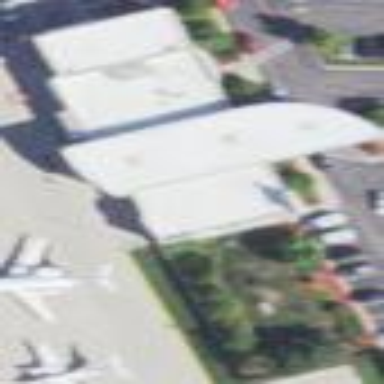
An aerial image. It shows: Building that is hangar at the airport.